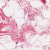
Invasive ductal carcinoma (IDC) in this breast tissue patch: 0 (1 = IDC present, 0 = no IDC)